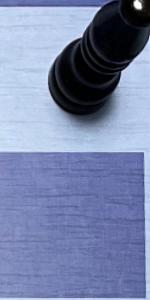
Label: Empty